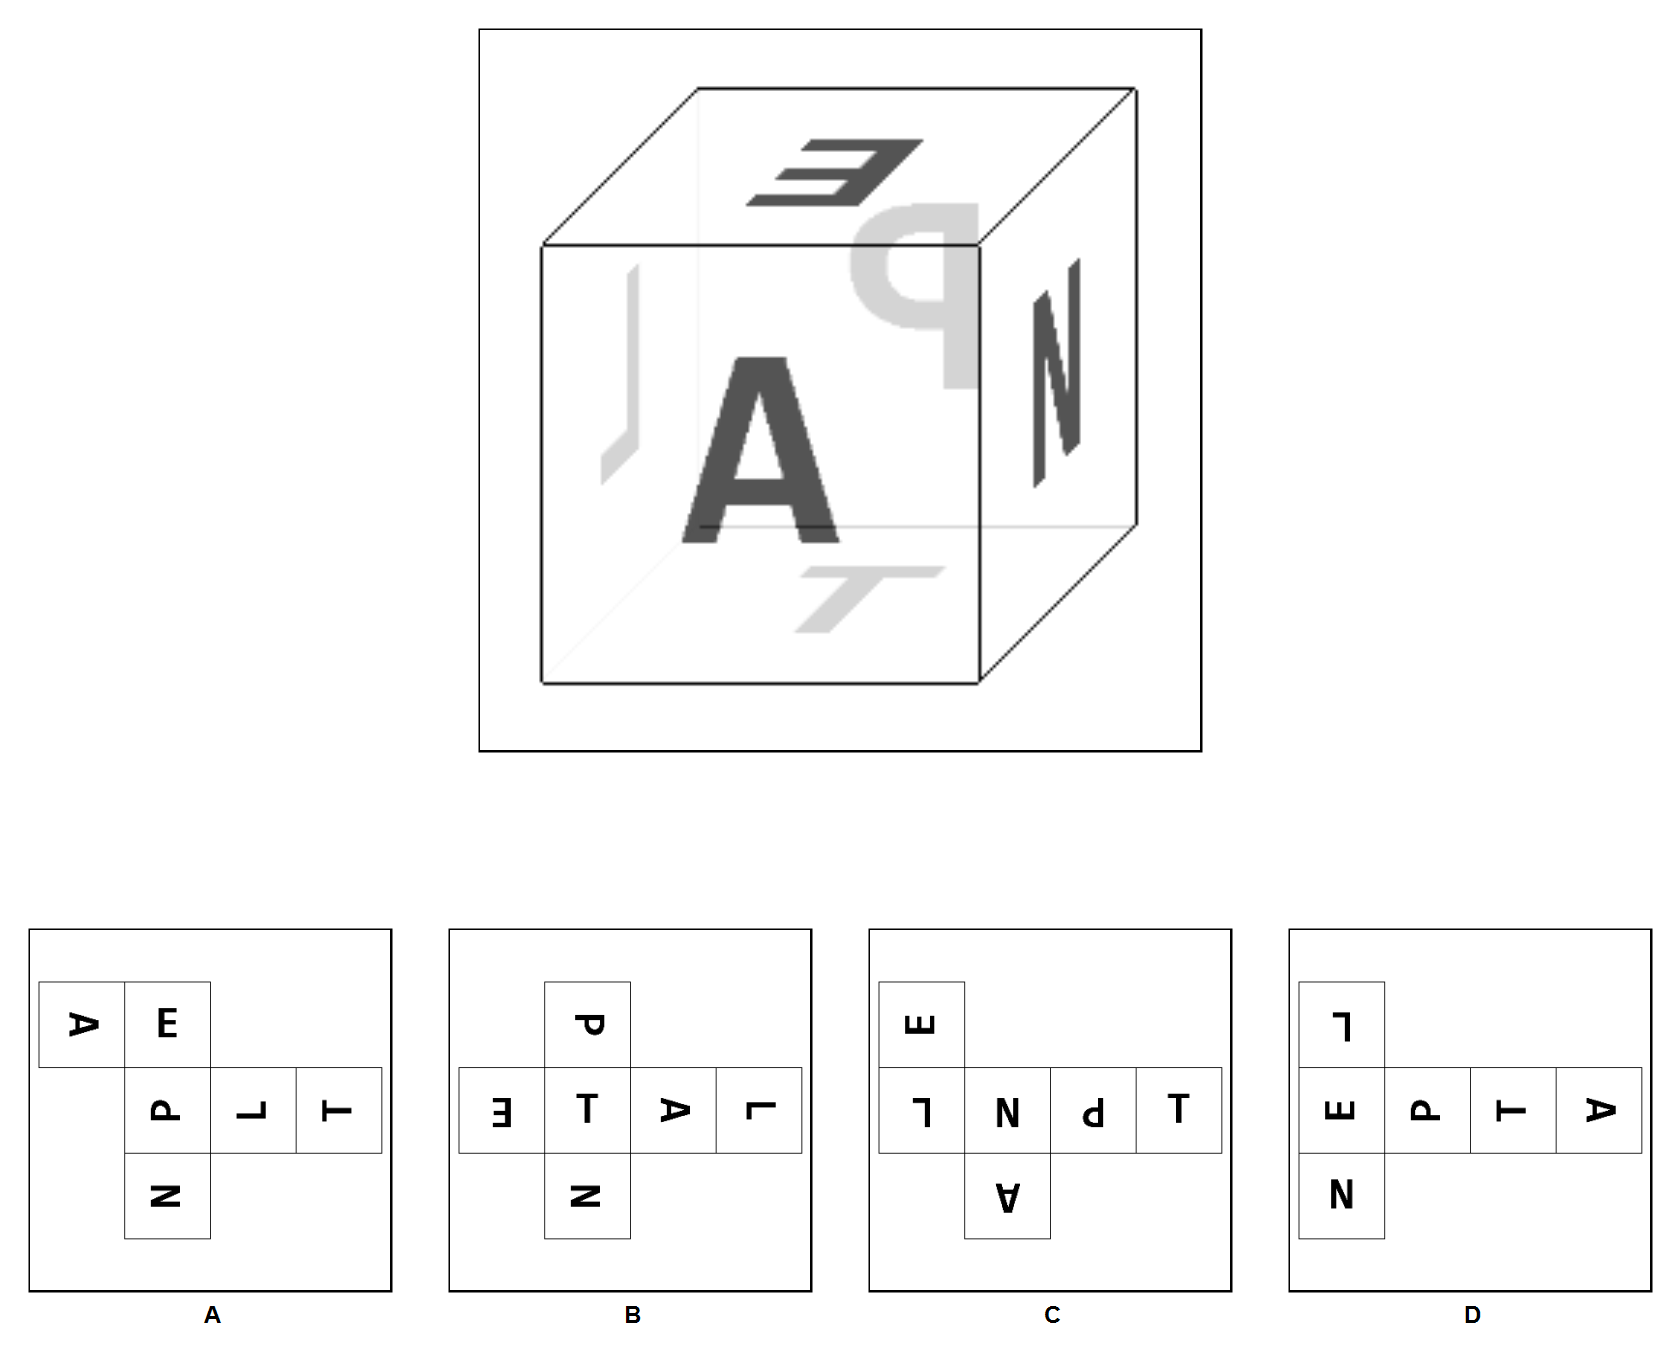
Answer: D